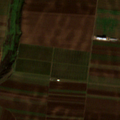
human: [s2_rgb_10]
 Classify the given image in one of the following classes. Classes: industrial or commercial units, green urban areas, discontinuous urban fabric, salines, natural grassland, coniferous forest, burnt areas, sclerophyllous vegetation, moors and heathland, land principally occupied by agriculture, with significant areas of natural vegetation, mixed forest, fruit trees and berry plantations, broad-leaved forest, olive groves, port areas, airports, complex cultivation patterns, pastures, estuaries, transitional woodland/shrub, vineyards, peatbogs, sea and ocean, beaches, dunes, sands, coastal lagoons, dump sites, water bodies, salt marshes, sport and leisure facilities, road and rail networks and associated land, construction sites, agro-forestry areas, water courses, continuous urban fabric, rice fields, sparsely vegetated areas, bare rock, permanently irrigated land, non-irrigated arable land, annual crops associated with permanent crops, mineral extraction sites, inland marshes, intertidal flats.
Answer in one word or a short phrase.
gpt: non-irrigated arable land, pastures